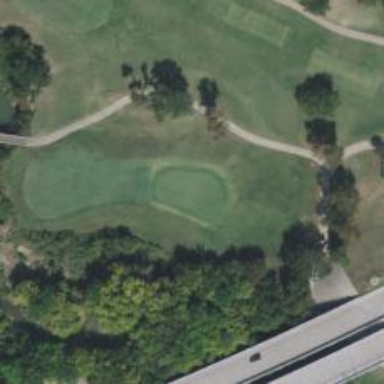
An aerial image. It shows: Golf hole.